Field crop: maize
Growth stage: 2
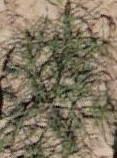
Species: salsola